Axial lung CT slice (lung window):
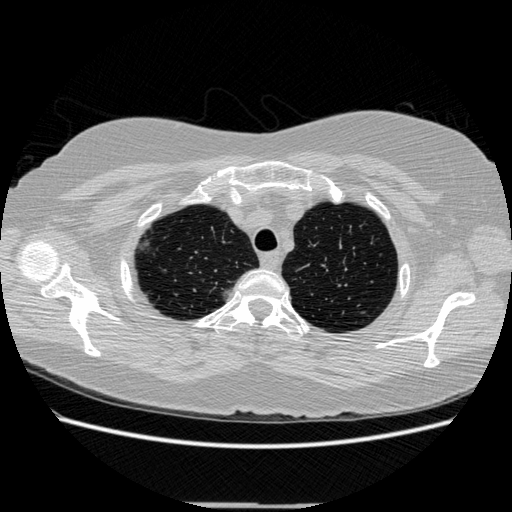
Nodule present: no